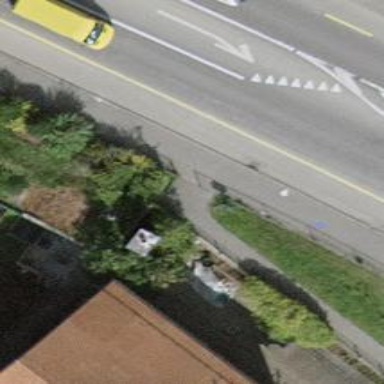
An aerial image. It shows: Entrance with barrier.